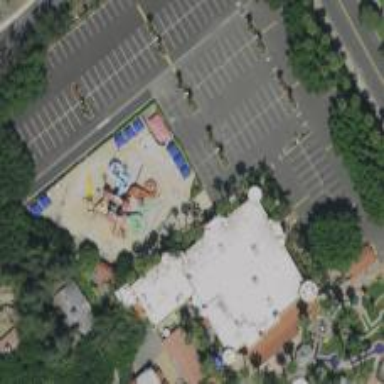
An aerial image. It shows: Water slide attraction.